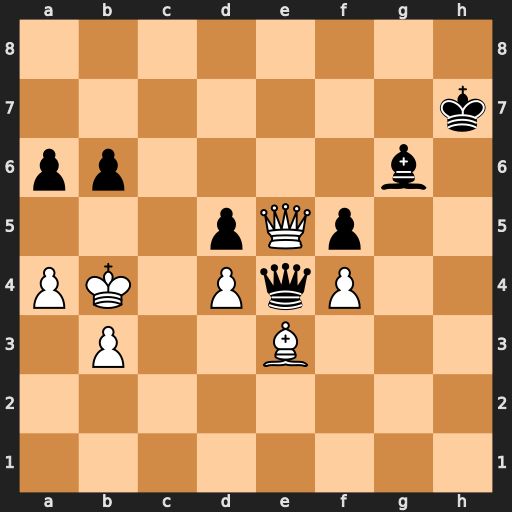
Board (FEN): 8/7k/pp4b1/3pQp2/PK1PqP2/1P2B3/8/8
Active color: w
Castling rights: -
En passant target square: -
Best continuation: Qxe4 dxe4 d5